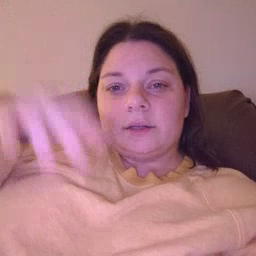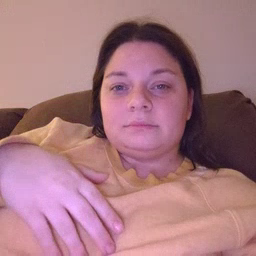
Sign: dad